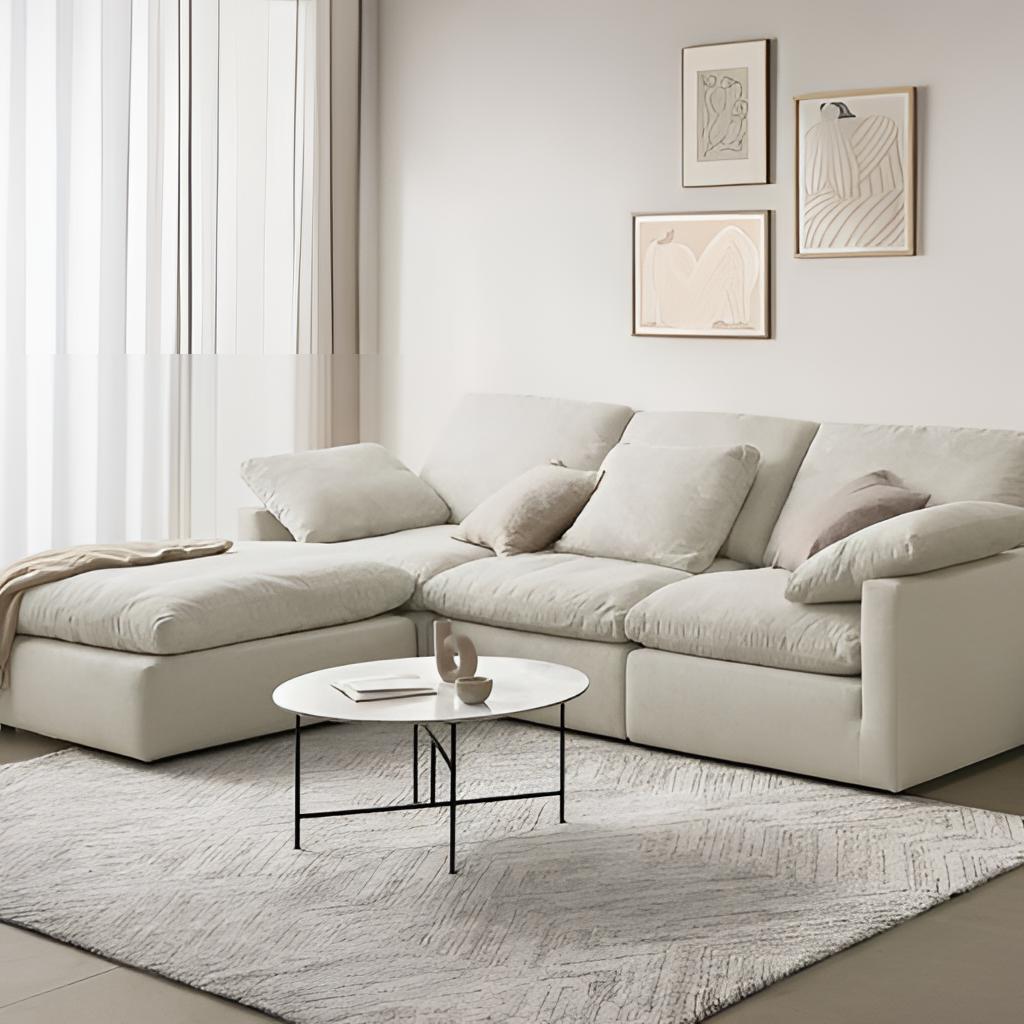
beige fabric sectional sofa, living room, beige paint wallpaper, with solid pattern, modern, tile flooring, with large square pattern